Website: macys
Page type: gifting
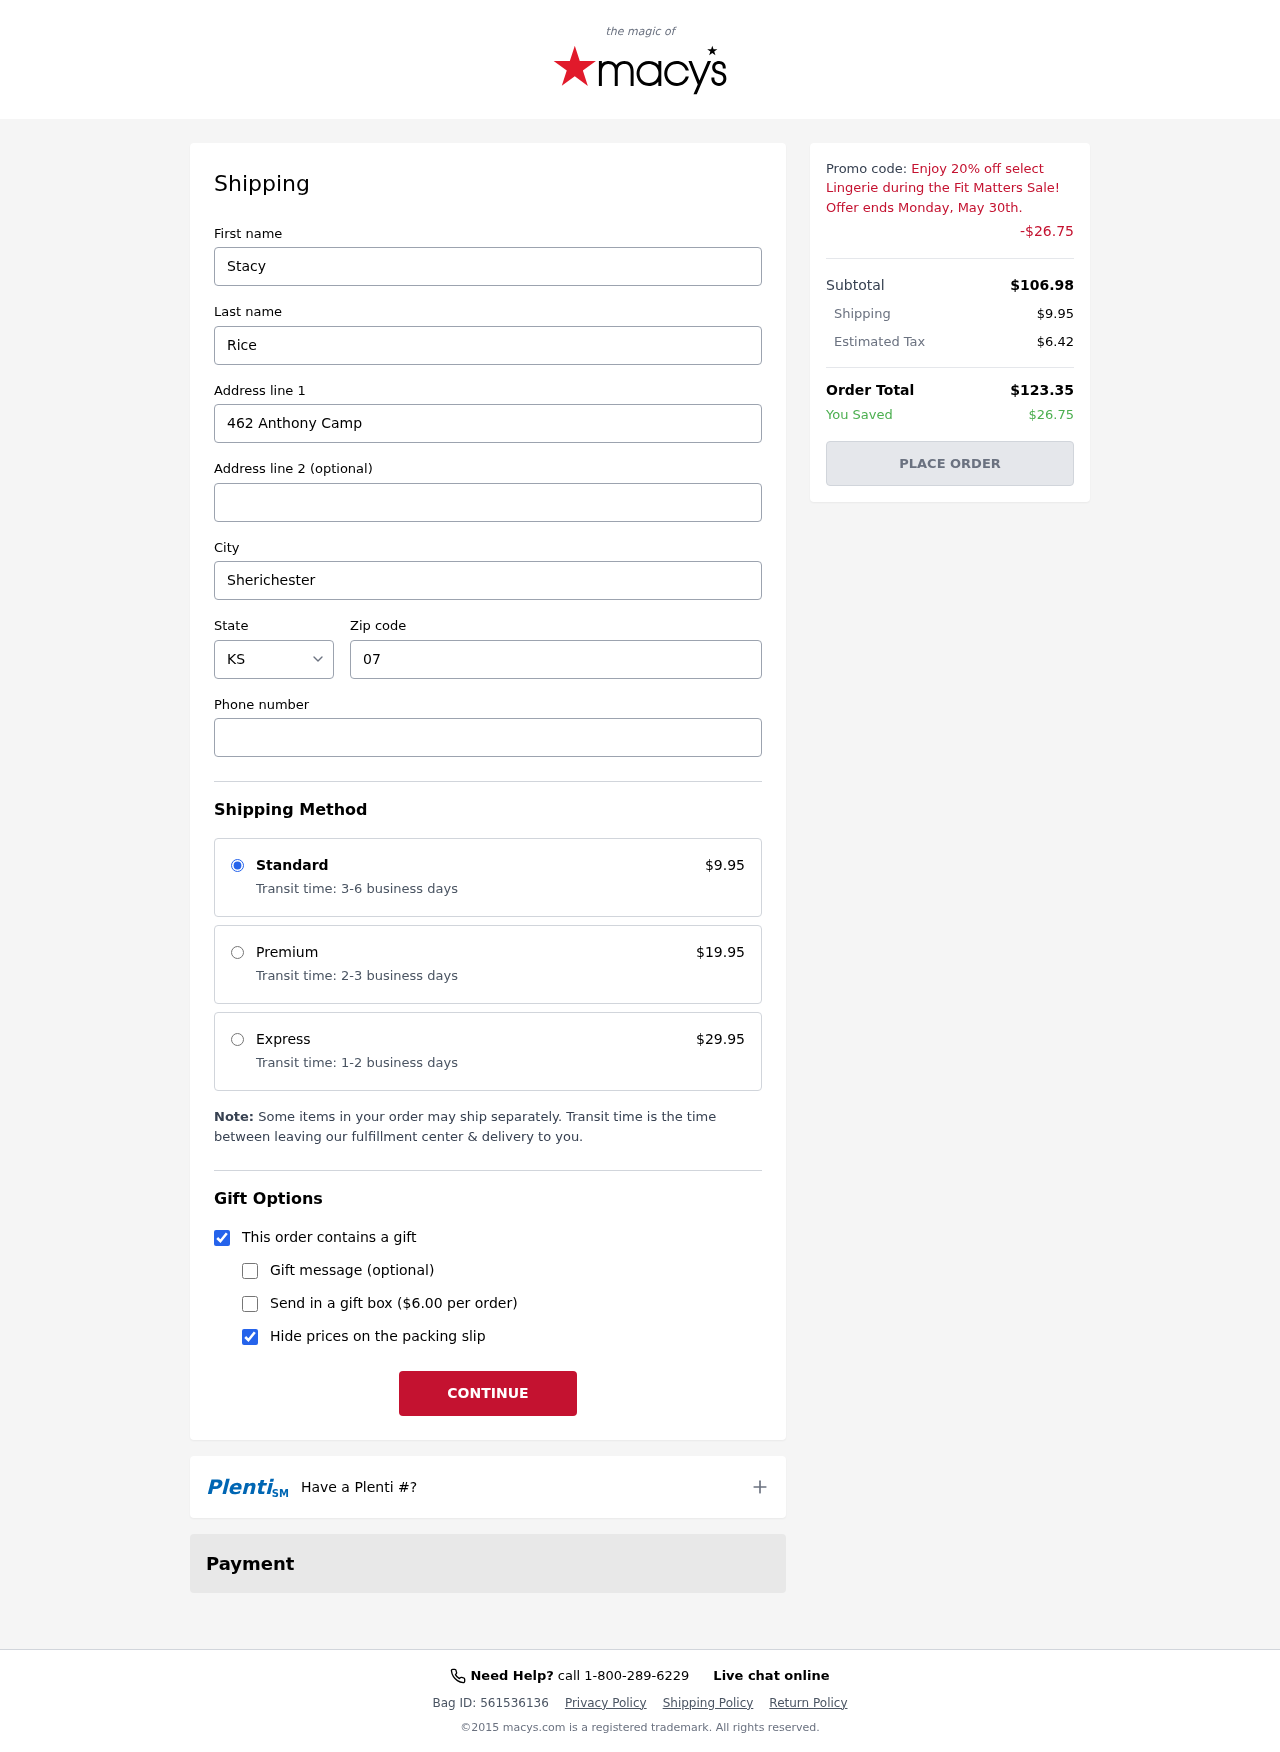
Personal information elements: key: PII_CITY
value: Sherichester
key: PII_FIRSTNAME
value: Stacy
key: PII_LASTNAME
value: Rice
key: PII_PHONE
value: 2033382869
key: PII_POSTCODE
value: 07375
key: PII_STATE_ABBR
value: KS
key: PII_STREET
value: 462 Anthony Camp
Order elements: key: ORDER_SHIPPING_COST
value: $9.95
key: ORDER_DISCOUNT
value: -$26.75
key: ORDER_SUBTOTAL
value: $106.98
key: ORDER_TAX
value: $6.42
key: ORDER_TOTAL
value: $123.35
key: ORDER_SAVINGS
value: $26.75